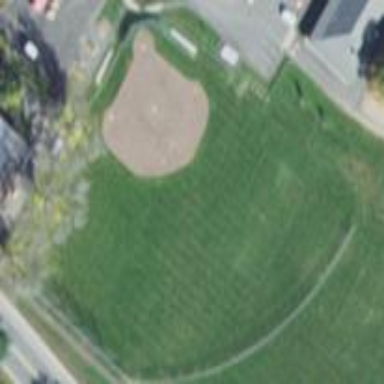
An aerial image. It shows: Baseball pitch for leisure and sports activities.